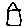
Label: house